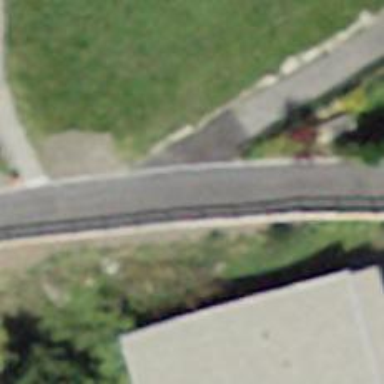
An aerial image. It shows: Residential road with asphalt surface and no sidewalks.